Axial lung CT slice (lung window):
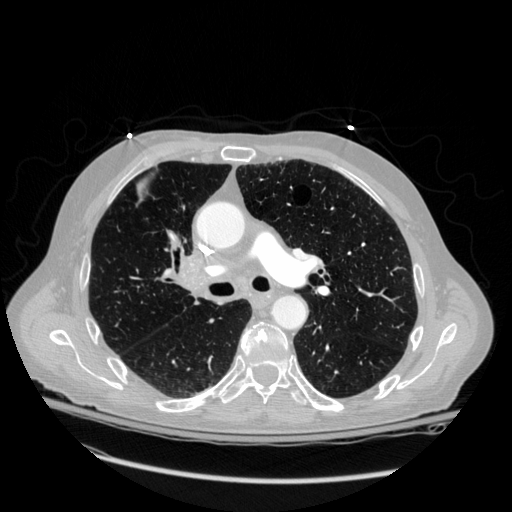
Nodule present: no